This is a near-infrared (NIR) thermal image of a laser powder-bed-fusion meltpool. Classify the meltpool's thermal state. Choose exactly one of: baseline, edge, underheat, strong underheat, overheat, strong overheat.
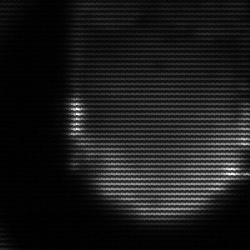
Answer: edge